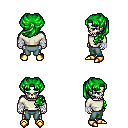
a pixel art fantasy rpg character, male body template, skeleton, white long-sleeve shirt, teal pants, green princess hairstyle, white cloth bandages, gold boots, four views (front, back, left, right), 2x2 character sprite sheet, small pixel art, hard edges, no anti-aliasing